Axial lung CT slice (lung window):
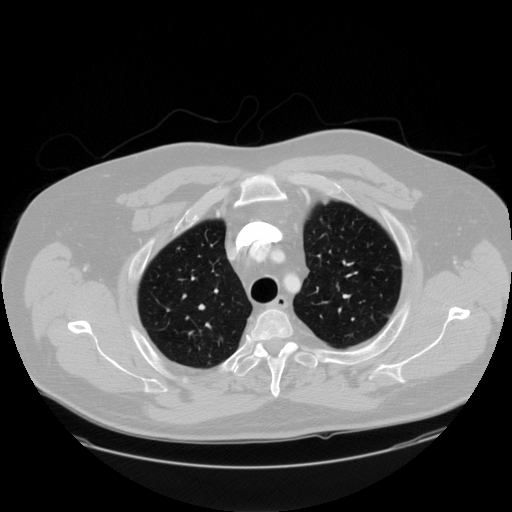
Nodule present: no